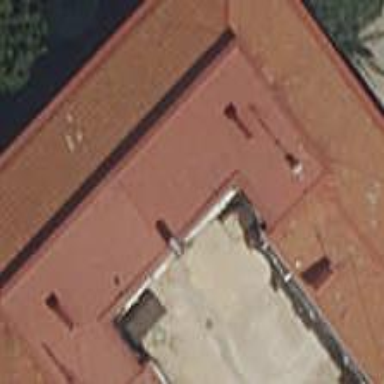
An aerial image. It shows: Part of building.